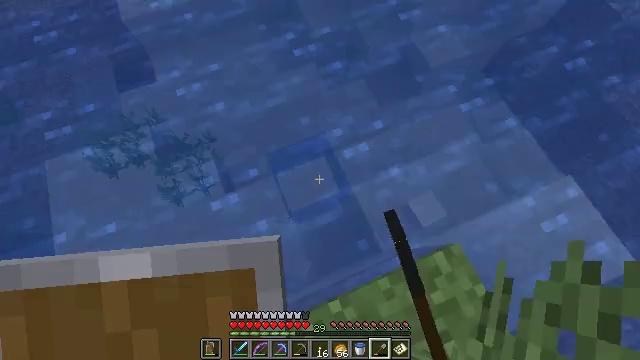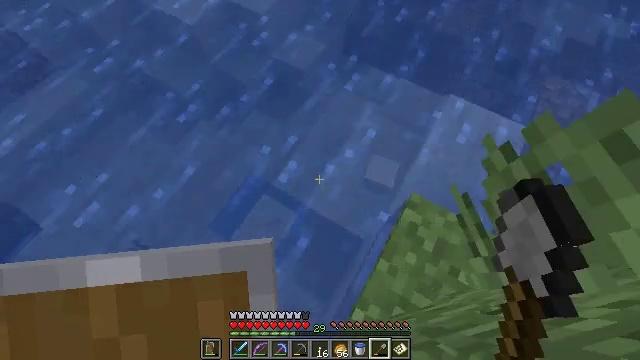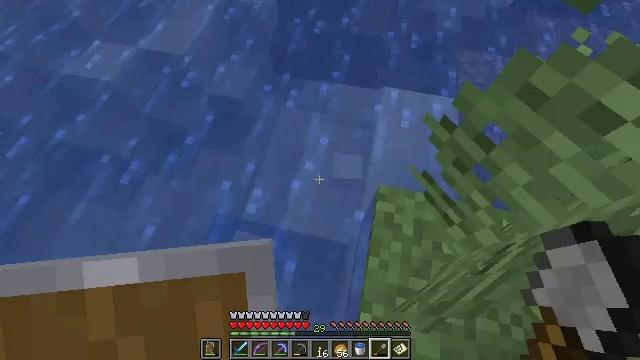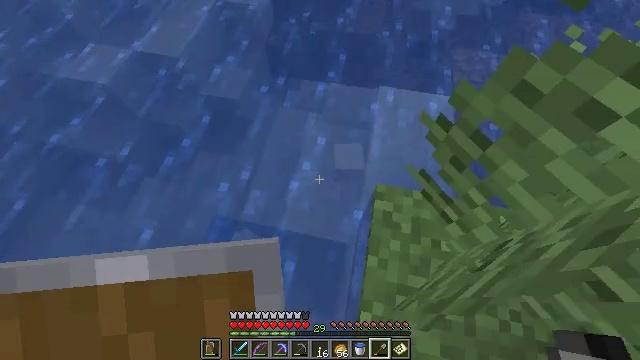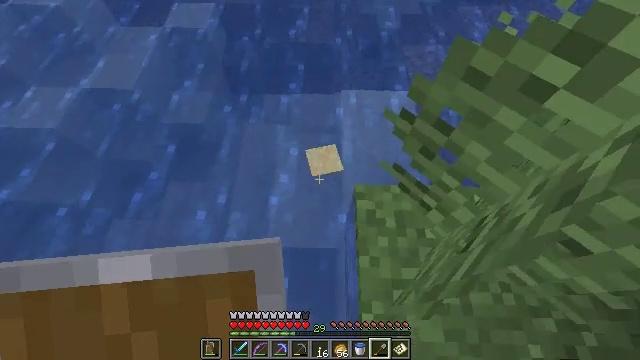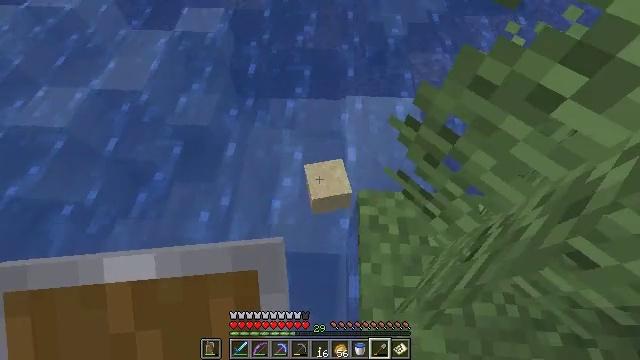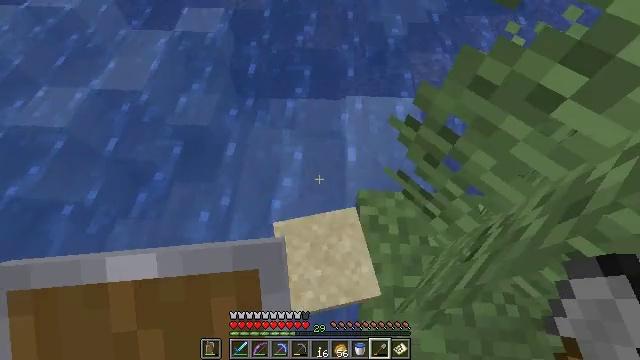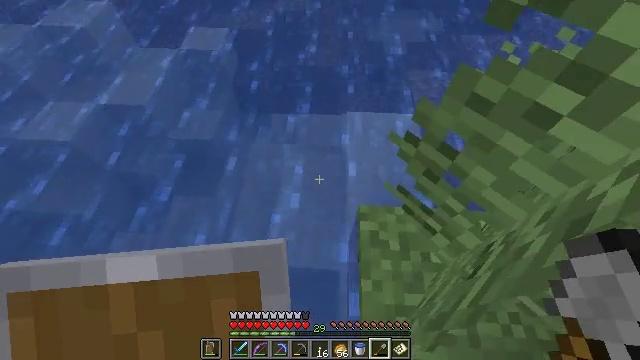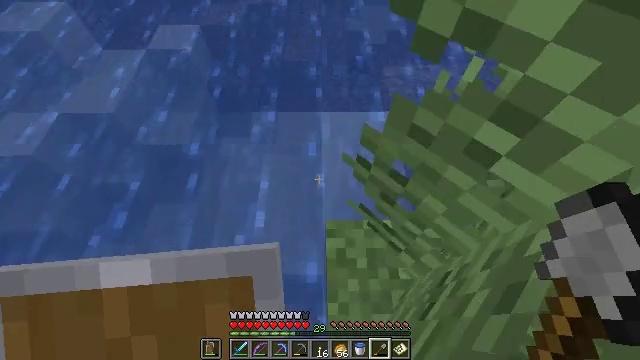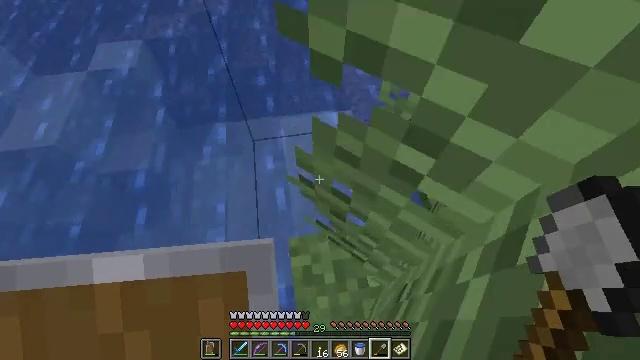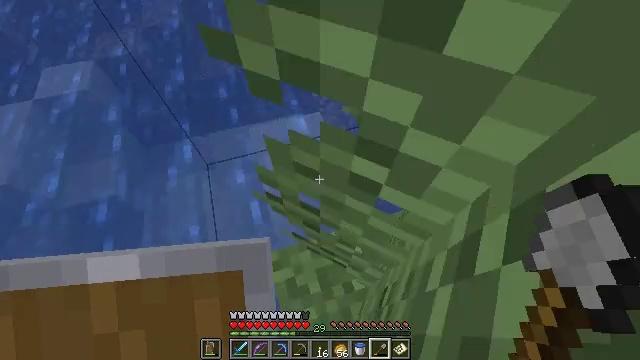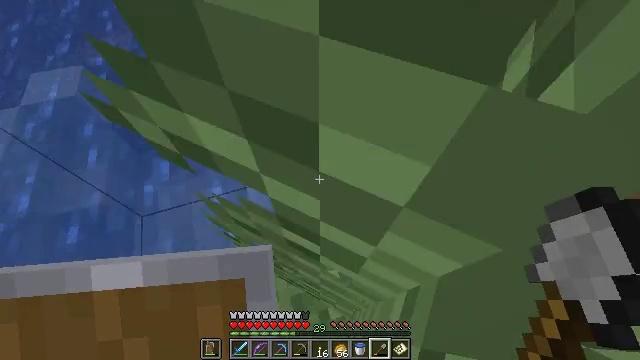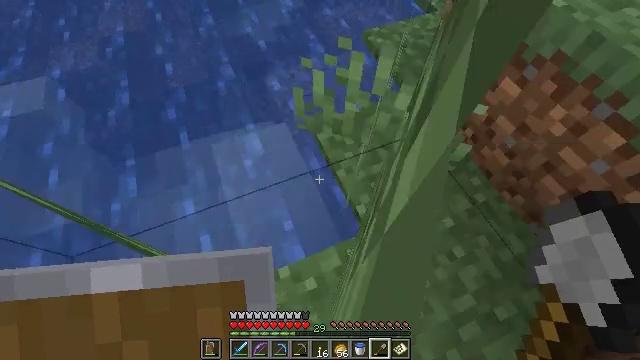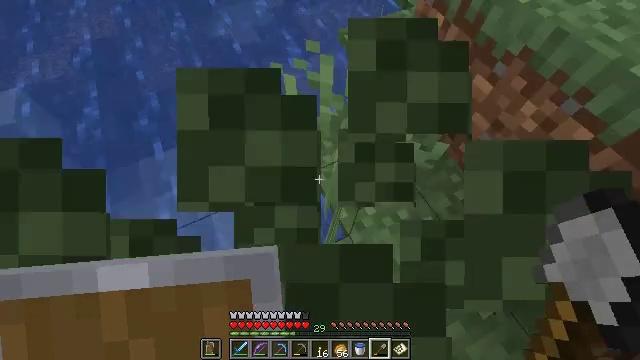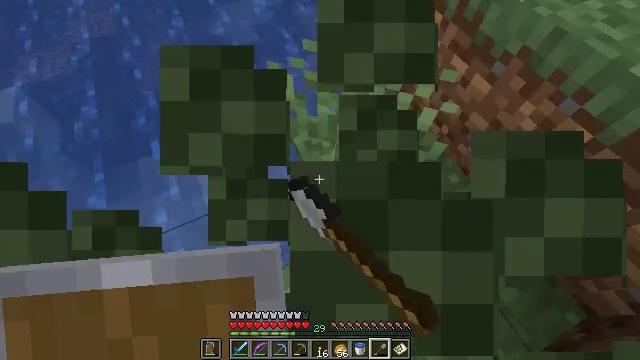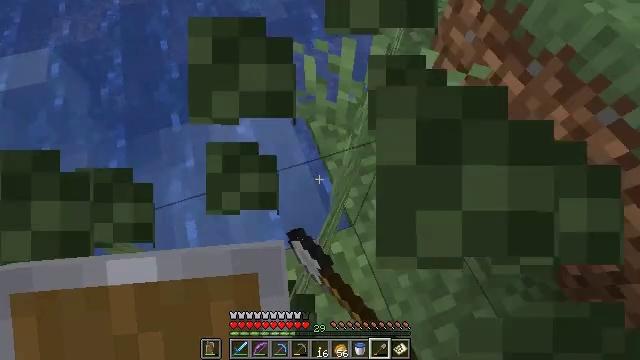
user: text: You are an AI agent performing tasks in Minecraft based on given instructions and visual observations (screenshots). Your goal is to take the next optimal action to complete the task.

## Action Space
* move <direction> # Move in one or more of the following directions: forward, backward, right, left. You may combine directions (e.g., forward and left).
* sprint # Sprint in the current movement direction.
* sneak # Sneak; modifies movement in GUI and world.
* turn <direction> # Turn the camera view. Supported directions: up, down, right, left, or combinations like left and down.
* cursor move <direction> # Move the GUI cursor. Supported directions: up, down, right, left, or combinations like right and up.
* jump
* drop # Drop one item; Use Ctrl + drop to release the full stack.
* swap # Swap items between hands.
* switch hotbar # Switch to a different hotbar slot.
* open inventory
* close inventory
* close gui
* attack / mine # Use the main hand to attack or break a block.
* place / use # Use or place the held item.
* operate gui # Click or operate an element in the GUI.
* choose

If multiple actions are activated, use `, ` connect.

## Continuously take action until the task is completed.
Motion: motion action
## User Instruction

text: Mine the large fern from the ground.
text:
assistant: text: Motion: turn right and up, attack / mine
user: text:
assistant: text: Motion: turn right and up
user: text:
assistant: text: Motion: turn right
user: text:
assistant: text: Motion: turn right and up
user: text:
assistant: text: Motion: turn left and up
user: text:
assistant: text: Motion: no_op
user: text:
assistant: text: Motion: move forward and move right, turn up
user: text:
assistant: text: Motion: move forward and move right, turn right and down
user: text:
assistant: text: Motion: move forward and move right, turn right
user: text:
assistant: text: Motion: move forward and move right, turn right
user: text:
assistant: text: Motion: move right
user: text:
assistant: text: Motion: turn right
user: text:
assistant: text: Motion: turn right, attack / mine
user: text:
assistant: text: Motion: attack / mine
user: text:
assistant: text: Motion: turn left and down
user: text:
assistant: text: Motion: turn left and down
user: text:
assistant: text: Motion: turn left and down
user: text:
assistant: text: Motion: no_op